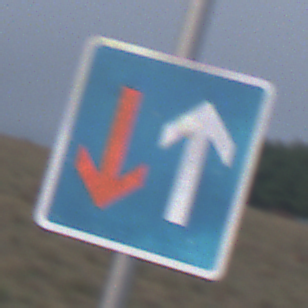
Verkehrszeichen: VorrangVorGegenverkehr
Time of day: SunriseSunset
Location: Outdoor (Nature)
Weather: Overcast
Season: NotSpecified
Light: Natural